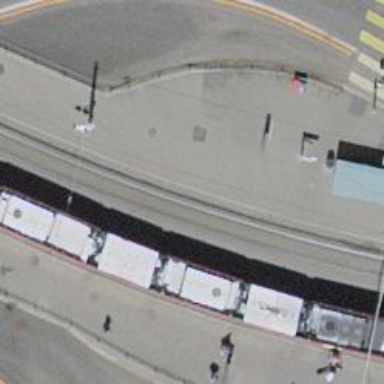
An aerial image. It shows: Platform for public transport. The platform is located by the road.